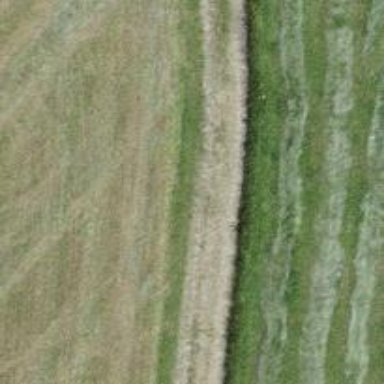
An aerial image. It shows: Grassy track.